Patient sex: M
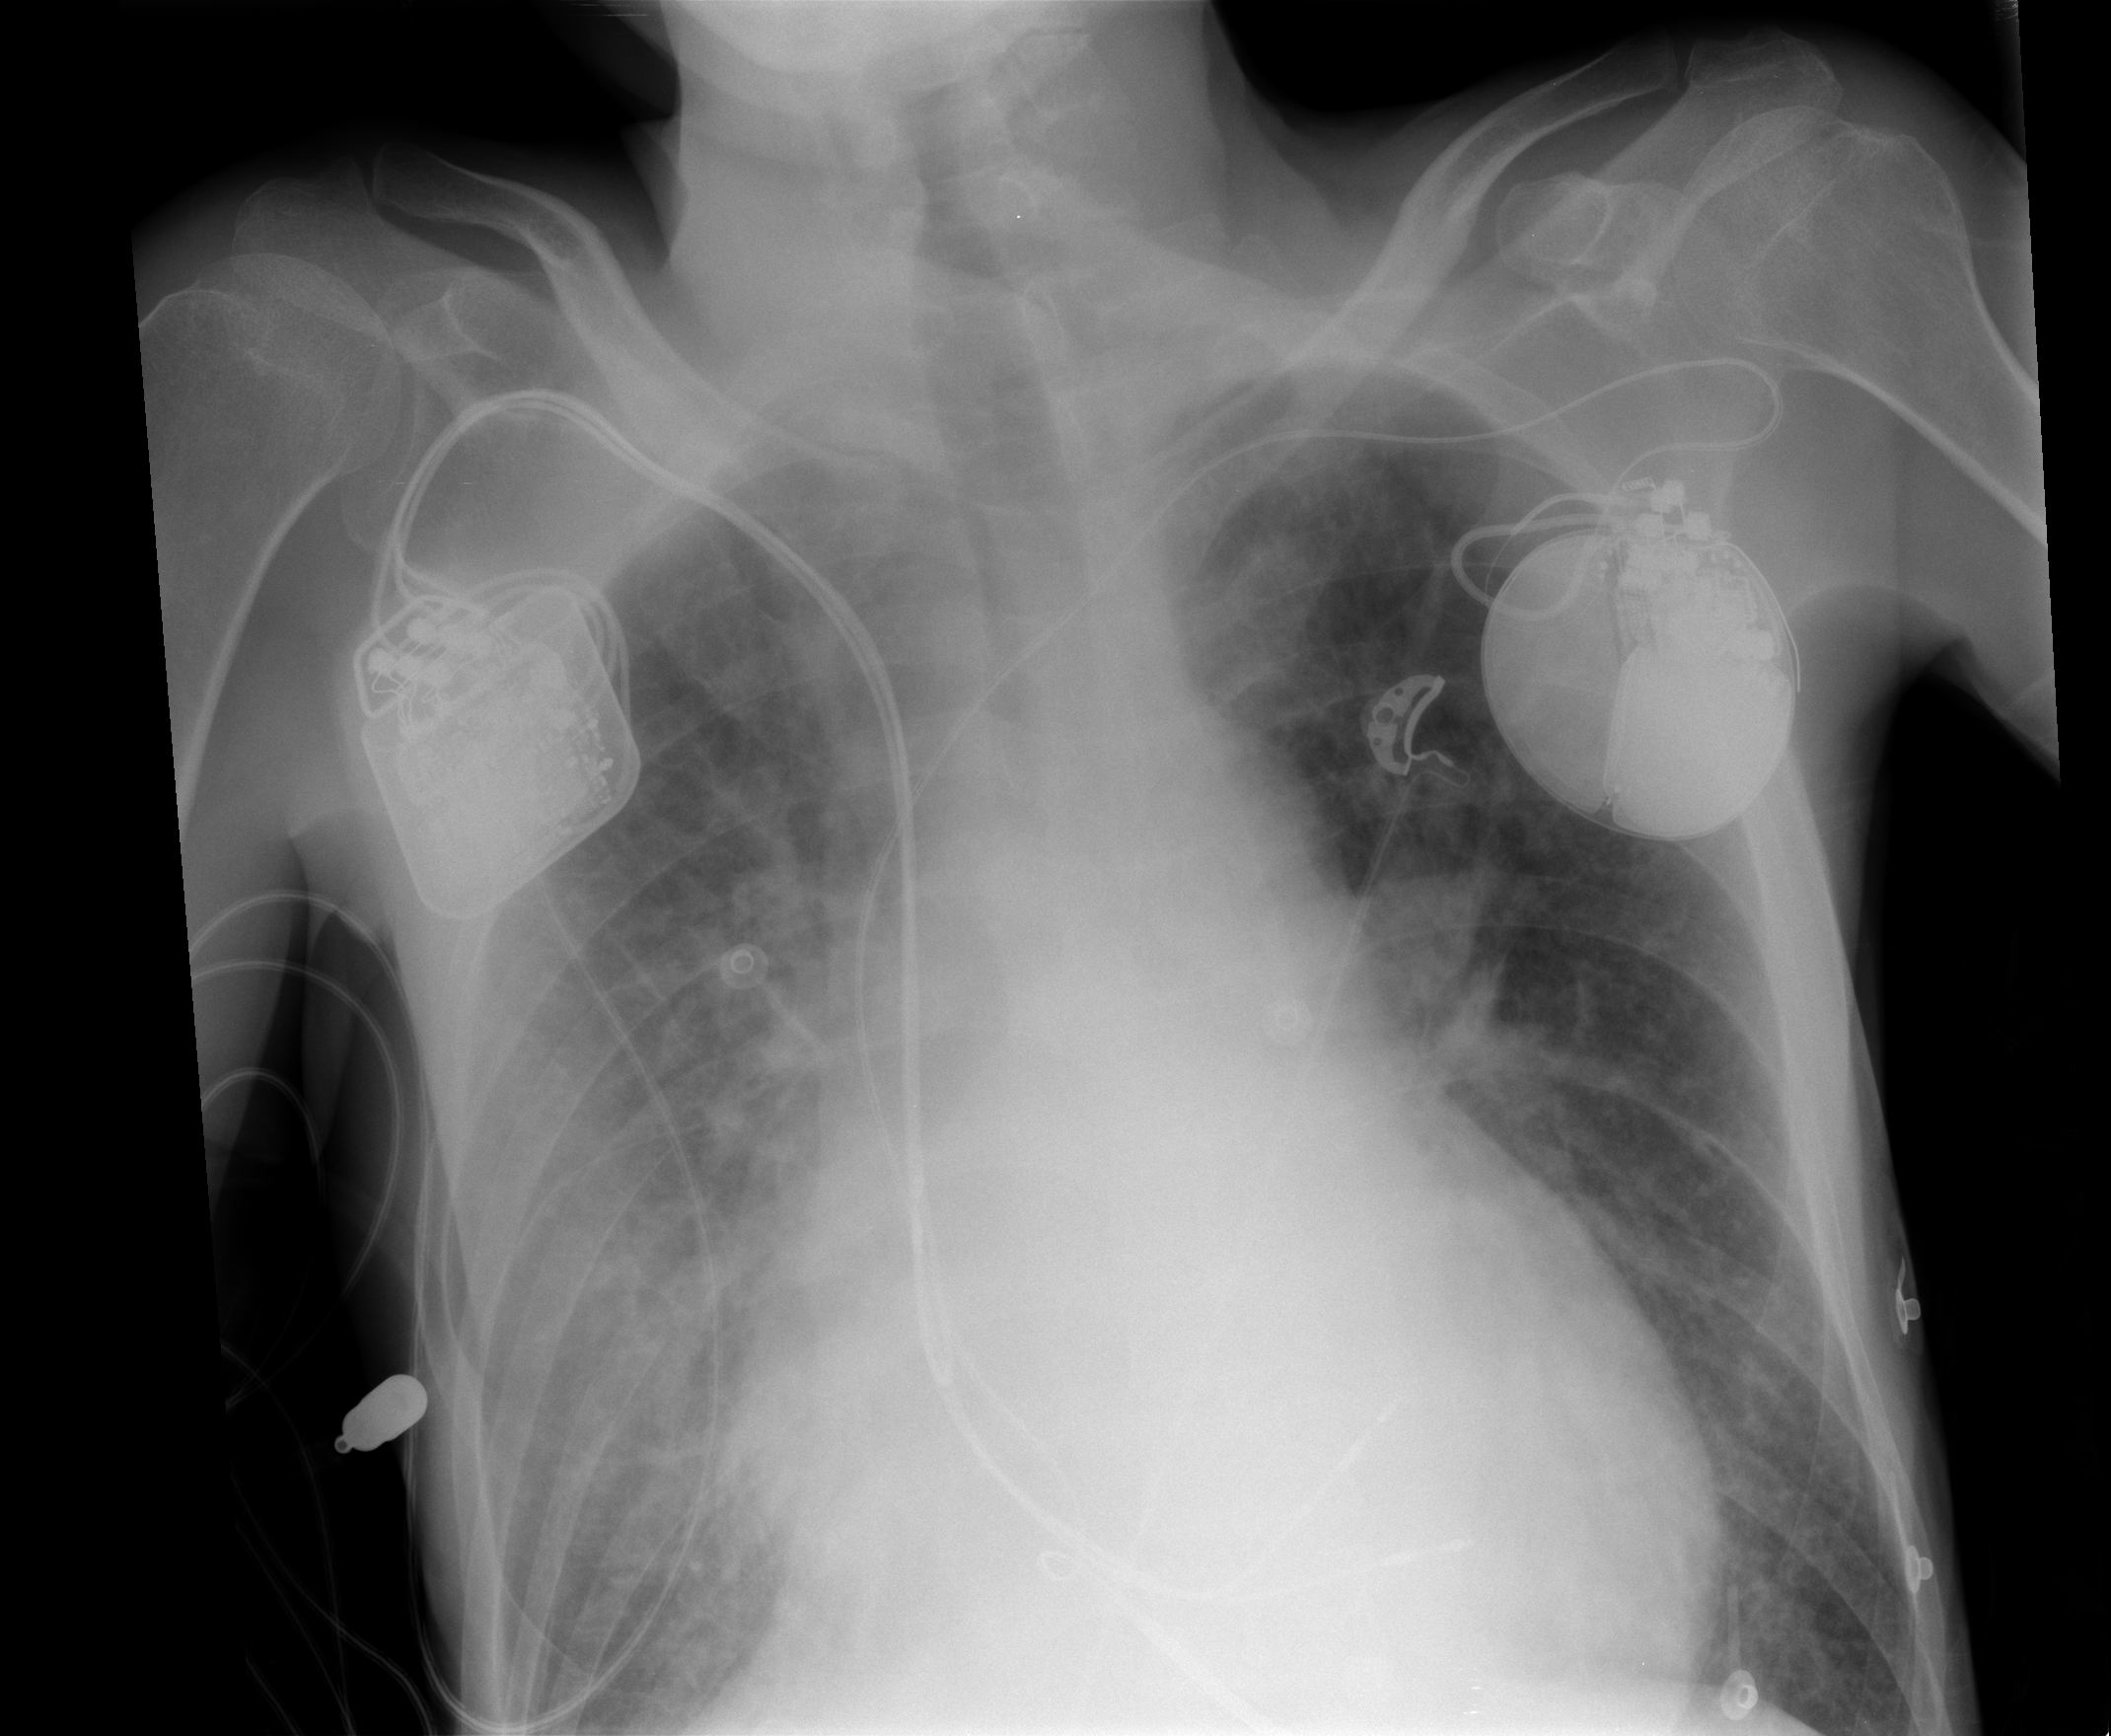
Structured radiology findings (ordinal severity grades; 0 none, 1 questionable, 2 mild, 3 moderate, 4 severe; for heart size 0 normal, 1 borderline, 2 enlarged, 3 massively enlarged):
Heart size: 2
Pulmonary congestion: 3
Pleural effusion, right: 1
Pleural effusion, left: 0
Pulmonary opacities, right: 2
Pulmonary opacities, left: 2
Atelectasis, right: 2
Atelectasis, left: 0